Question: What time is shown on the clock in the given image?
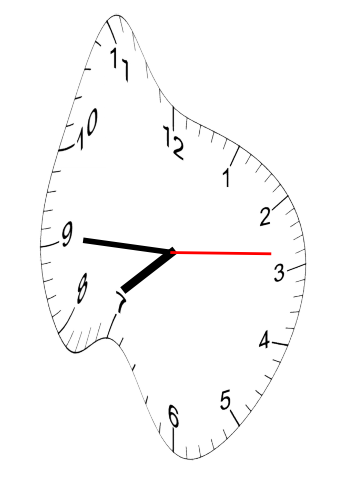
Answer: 07:45:14